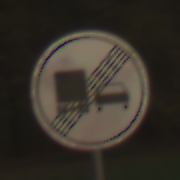
Verkehrszeichen: EndeUeberholverbotKraftfahrzeuge
Umgebung: Outdoor, Nature
Tageszeit: SunriseSunset
Wetter: PartlyCloudy
Licht: Natural
Jahreszeit: Autumn
Kontrast: LowContrast